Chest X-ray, PA view. Patient: 54 years old, sex M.
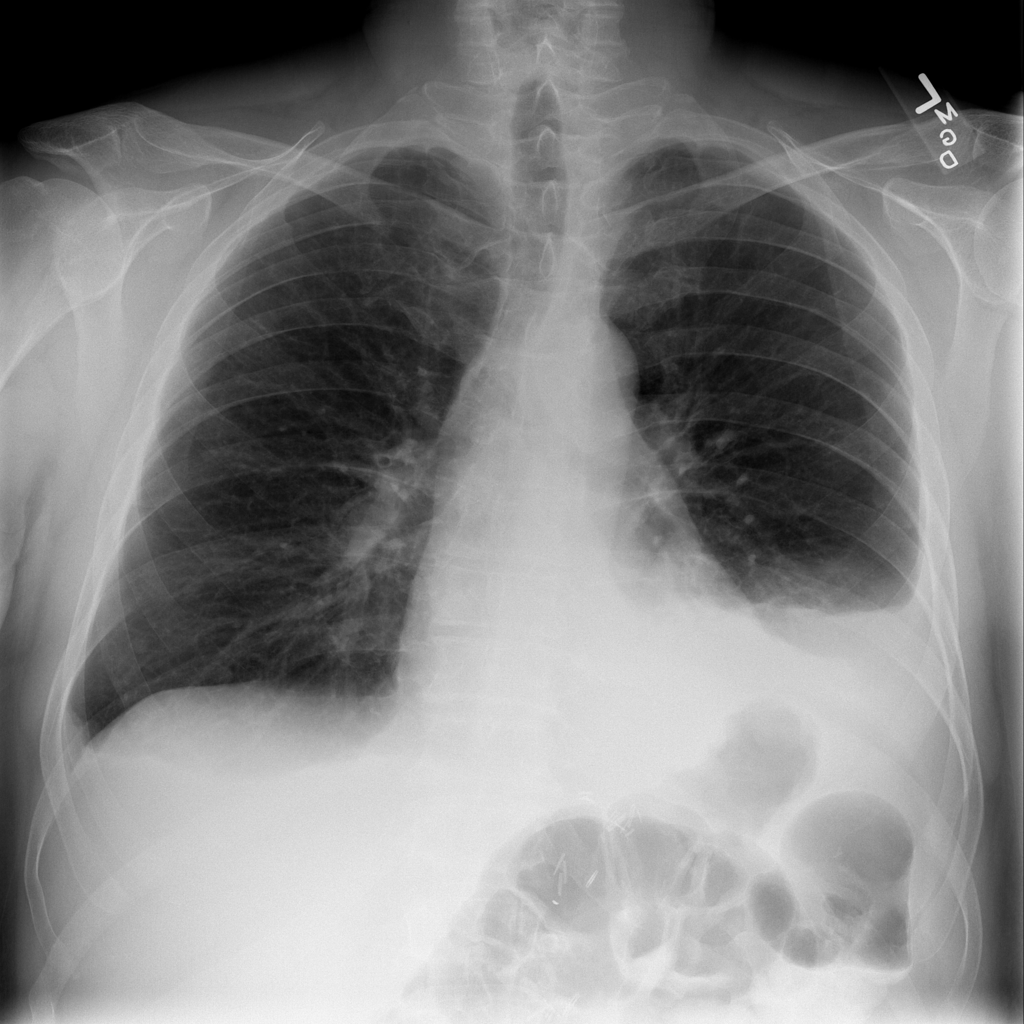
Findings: Effusion